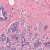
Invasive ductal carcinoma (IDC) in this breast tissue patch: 1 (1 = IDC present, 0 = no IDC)